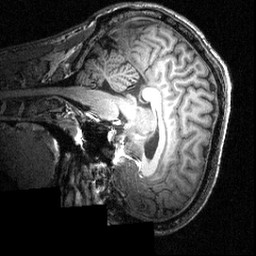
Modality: T1w
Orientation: sagittal
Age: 26
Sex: male
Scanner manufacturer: siemens
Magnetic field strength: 3.951 T
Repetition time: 1.5 s
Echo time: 0.00335 s